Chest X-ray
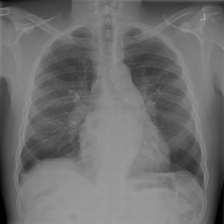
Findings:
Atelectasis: negative
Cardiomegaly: negative
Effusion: negative
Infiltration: negative
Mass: negative
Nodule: negative
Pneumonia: negative
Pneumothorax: negative
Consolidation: negative
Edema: negative
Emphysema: negative
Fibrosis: negative
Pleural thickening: negative
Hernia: negative